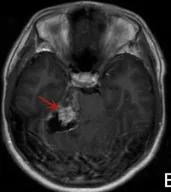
Shows the image of the patient 12 years after the operation: MRI results of the brain. Revealed some abnormal signals of the medial area of the right temporal lobe, right cerebral foot, cisterna annulus, CPA area, and pontine arm.
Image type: radiology (mri)